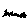
Label: triangle